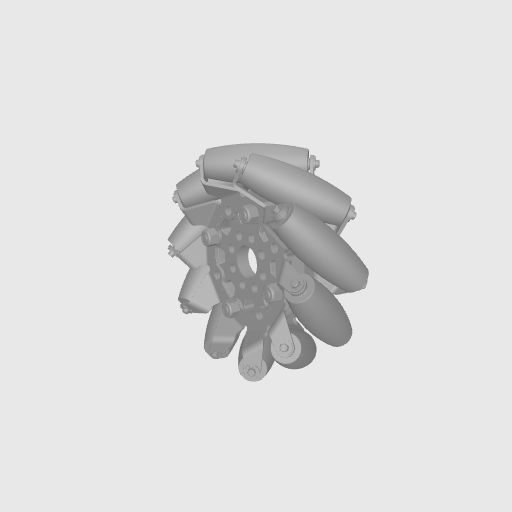
Part: MecanumWheel96OD